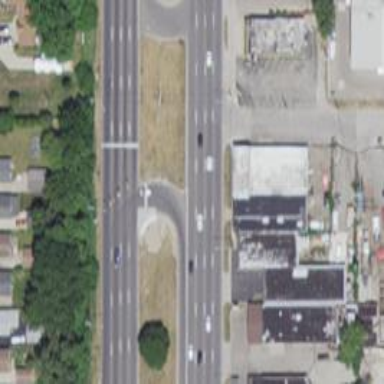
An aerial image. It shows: Asphalt road with primary link designation.